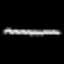
Label: squiggle